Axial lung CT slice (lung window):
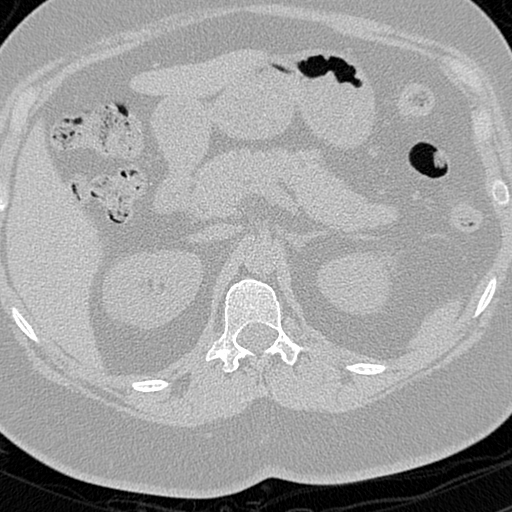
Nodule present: no